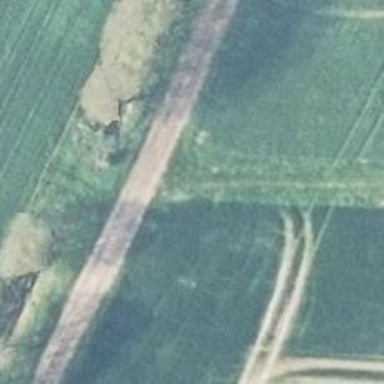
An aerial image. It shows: Track with very rough surface.